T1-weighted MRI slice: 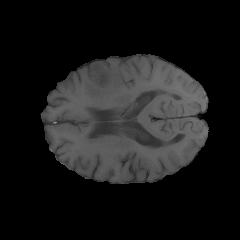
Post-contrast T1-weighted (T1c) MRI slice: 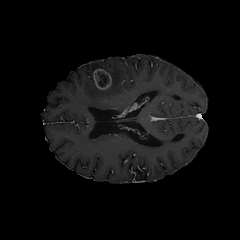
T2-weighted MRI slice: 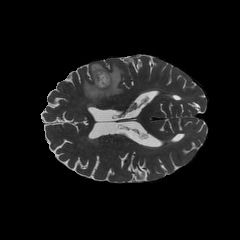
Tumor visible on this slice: yes